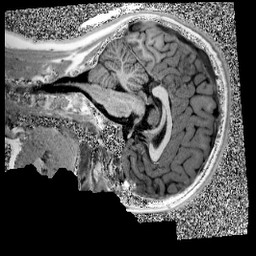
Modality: UNIT1
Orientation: sagittal
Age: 12
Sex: female
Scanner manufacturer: siemens
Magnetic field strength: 3 T
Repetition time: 4 s
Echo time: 0.00299 s